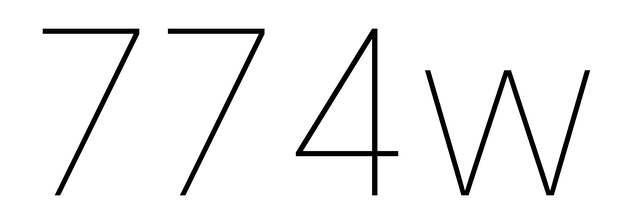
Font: Inter_Thin